【题型】解答题　【知识点】解析几何　【难度】medium
已知 \(F_1,F_2\) 是椭圆 \(E:\frac{x^2}{8} + \frac{y^2}{7} = 1\) 的左、右焦点，点 \(M\)、\(N\) 是椭圆 \(E\) 上的两个不同的点，直线 \(MF_2\) 的斜率为 \(k_1\)，直线 \(NF_2\) 的斜率为 \(k_2\)。

\vspace{0.5em}
\noindent
(1) 求 \(\triangle MF_1F_2\) 面积的最大值；

\vspace{0.5em}
\noindent
(2) 若 \(k_1 + k_2 = 0\)，且直线 \(MN\) 与 \(y\) 轴的交点为 \((0,2)\)，求直线 \(MN\) 的方程；

\vspace{0.5em}
\noindent
(3) 是否存在某些位置上的点 \(M\)，使得 \(MF_1 \perp NF_2\) 且 \(MF_2 \perp NF_2\)？若存在，求出所有满足条件的点 \(M\) 的坐标，若不存在，说明理由。
【解答】
\noindent
\textbf{【详解】}

\noindent
(1) 在 \(\triangle MF_1F_2\) 中，\(|F_1F_2| = 2\)，当 \(M\) 为短轴顶点时，点 \(M\) 到边 \(F_1F_2\) 的距离最大，
所以 \(\triangle MF_1F_2\) 面积的最大值为：\(\frac{1}{2} \times 2 \times \sqrt{7} = \sqrt{7}\)。

\vspace{0.5em}
\noindent
(2) 因为直线 \(MN\) 与 \(y\) 轴的交点为 \((0,2)\)，故可设直线 \(MN\) 方程为：\(y = kx + 2\)。

由
\[
\begin{cases}
y = kx + 2 \\
\frac{x^2}{8} + \frac{y^2}{7} = 1
\end{cases}
\Rightarrow 7x^2 + 8(kx + 2)^2 = 56,
\]
整理得：\((7 + 8k^2)x^2 + 32kx - 24 = 0\)。

设 \(M(x_1,y_1)\)，\(N(x_2,y_2)\)，则 \(x_1 + x_2 = -\frac{32k}{7 + 8k^2}\)，\(x_1x_2 = -\frac{24}{7 + 8k^2}\)。

又 \(F_1(-1,0)\)，由题意 \(k_{MF_1} + k_{NF_1} = 0\)，

所以 \(\frac{y_1}{x_1 + 1} + \frac{y_2}{x_2 + 1} = 0 \Rightarrow \frac{kx_1 + 2}{x_1 + 1} + \frac{kx_2 + 2}{x_2 + 1} = 0\)，

所以 \((kx_1 + 2)(x_2 + 1) + (kx_2 + 2)(x_1 + 1) = 0\)，

\(\Rightarrow 2kx_1x_2 + (k + 2)(x_1 + x_2) + 4 = 0 \Rightarrow -\frac{48k}{7 + 8k^2} - (k + 2)\frac{32k}{7 + 8k^2} + 4 = 0\)，

\(\Rightarrow k = -\frac{1}{4}\)，

所以直线 \(MN\) 的方程为：\(y = -\frac{1}{4}x + 2\)。

\vspace{0.5em}
\noindent
(3) 设 \(MN\) 的中点为 \(E\)，因为 \(MF_1 \perp NF_1\)，所以 \(|EF_1| = \frac{1}{2}|MN|\)，

因为 \(MF_2 \perp NF_2\)，所以 \(|EF_2| = \frac{1}{2}|MN|\)，所以 \(|EF_1| = |EF_2|\)，故 \(E\) 在 \(y\) 轴上。

根据椭圆的对称性，可知 \(M\)、\(N\) 与点 \(E\) 纵坐标相同。

如图：

设点 \(E(0,t)\)，则 \(M(x_0,t)\)，且 \(\frac{x_0^2}{8} + \frac{t^2}{7} = 1 \Rightarrow x_0^2 = 8 \times \left(1 - \frac{t^2}{7}\right)\)。

由 \(|EF_2| = |EM| \Rightarrow 1 + t^2 = 8\left(1 - \frac{t^2}{7}\right) \Rightarrow t^2 = \frac{49}{15}\)。

所以 \(x_0^2 = 8 \times \left(1 - \frac{1}{7} \times \frac{49}{15}\right) = \frac{64}{15}\)，

所以 \(M\) 点坐标可以为：\(\left(\frac{8\sqrt{15}}{15}, \frac{7\sqrt{15}}{15}\right)\) 或 \(\left(-\frac{8\sqrt{15}}{15}, \frac{7\sqrt{15}}{15}\right)\) 或 \(\left(\frac{8\sqrt{15}}{15}, -\frac{7\sqrt{15}}{15}\right)\) 或 \(\left(-\frac{8\sqrt{15}}{15}, -\frac{7\sqrt{15}}{15}\right)\)。

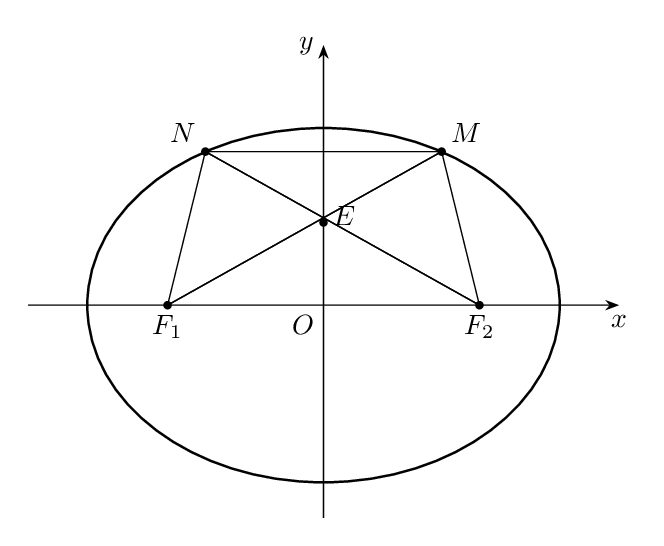